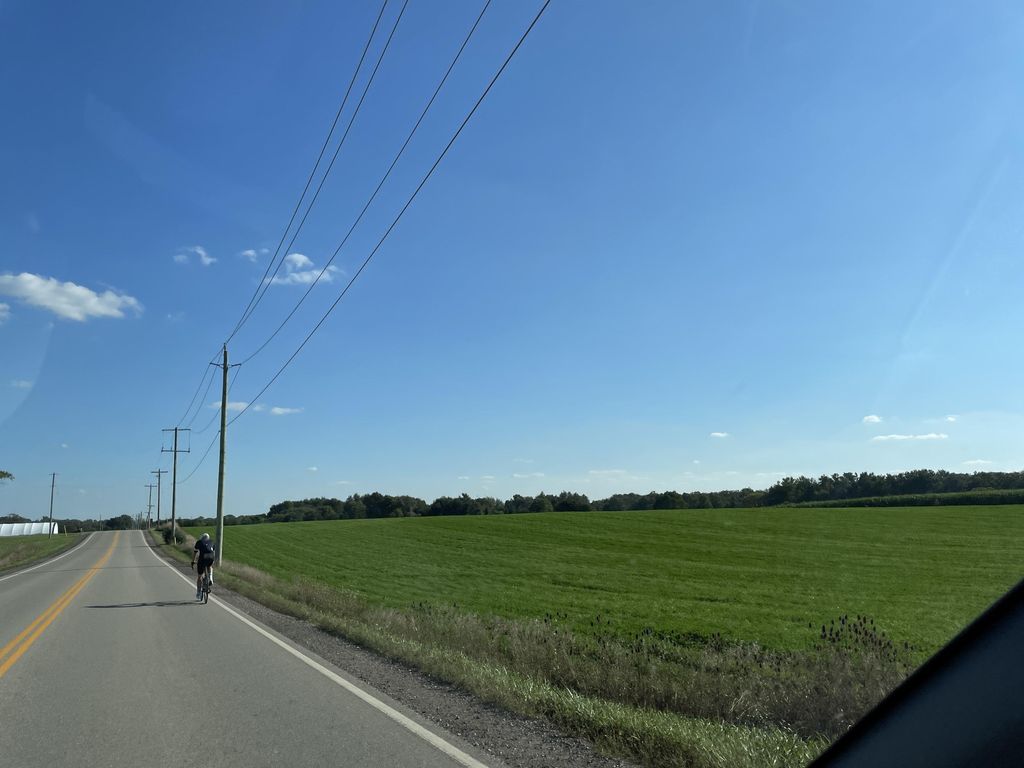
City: kitchener-waterloo